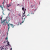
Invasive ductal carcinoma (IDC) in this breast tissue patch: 0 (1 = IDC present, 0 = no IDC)